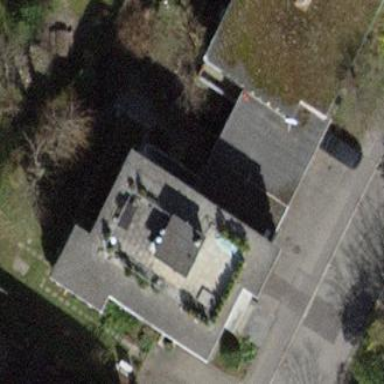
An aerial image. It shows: Group of garages.